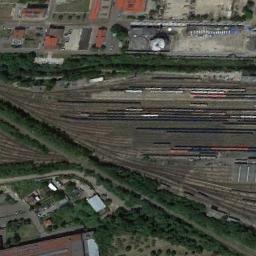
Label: railway_station